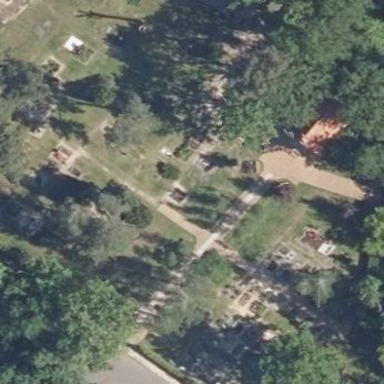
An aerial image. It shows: Cemetery.